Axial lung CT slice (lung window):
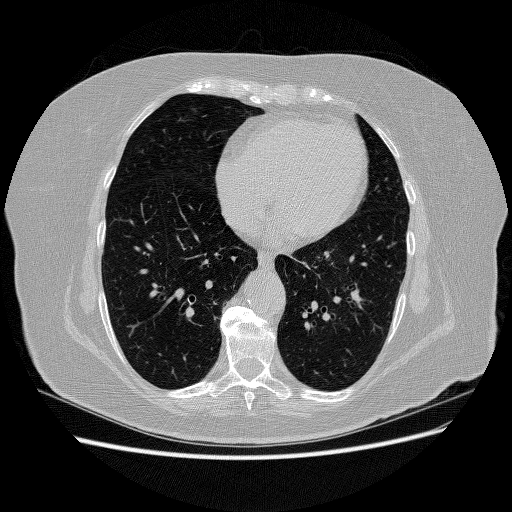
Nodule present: no